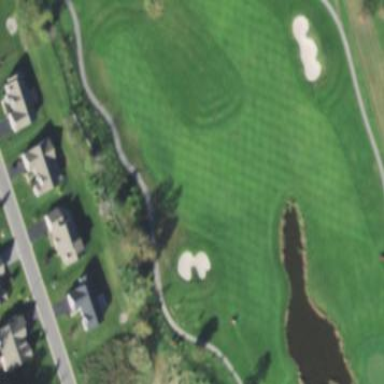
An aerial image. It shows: Grassy area designated as golf fairway.